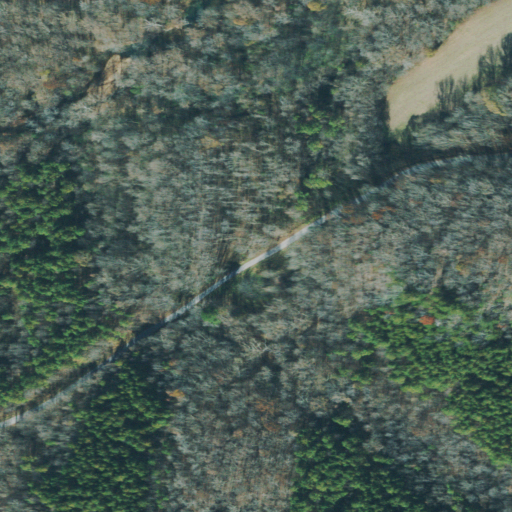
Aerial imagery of valley in Tennessee named Herndon Hollow containing woody wetlands, deciduous forest, mixed forest, open development, pasture, and evergreen forest